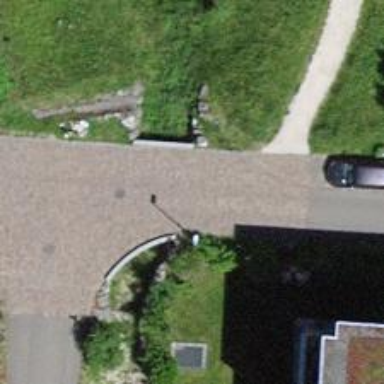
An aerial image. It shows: Residential road with bridge.